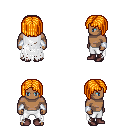
a pixel art fantasy rpg character, male body template, human, dark skin, white tattered cape, white pants, light blonde pageboy hairstyle, white cloth bracers, maroon shoes, four views (front, back, left, right), 2x2 character sprite sheet, small pixel art, hard edges, no anti-aliasing